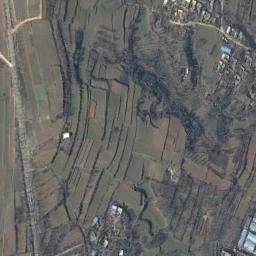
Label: terrace